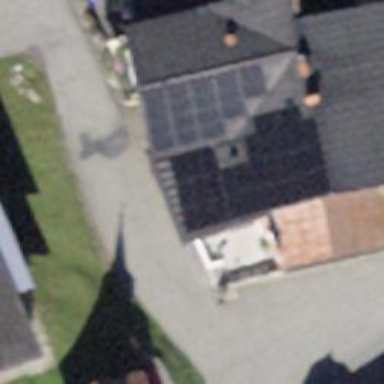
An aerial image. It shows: Restaurant.